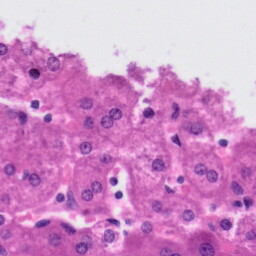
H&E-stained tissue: Liver